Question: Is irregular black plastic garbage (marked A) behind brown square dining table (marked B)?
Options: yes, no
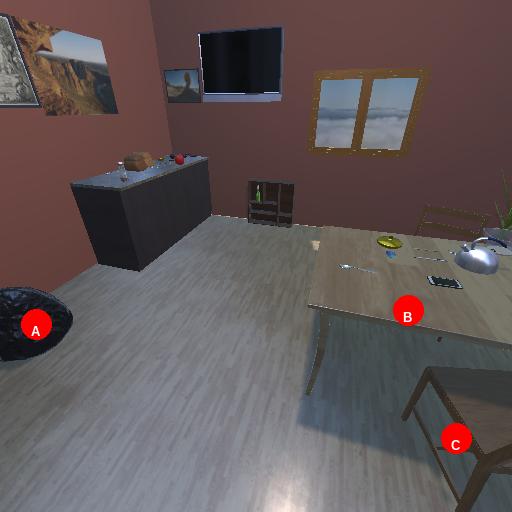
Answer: yes